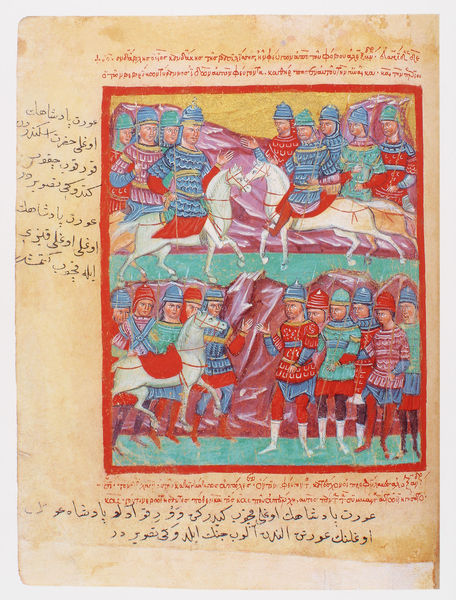
Titel: Der griechische Alexanderroman
Institution: Venedig, Hellenic Institute Codex Gr. 5
Schlagwörter: blau, wasser, grün, hut, türkis, weiss, rot, gesichter, geschichte, rahmen, bild, blatt, pferd, pferde, reiter, ritt, füße, schrift, man, krieg, soldaten, buch, orient, helm, stiefel, frieden, ritter, rüstung, buchseite, pergament, arabisch, mittelalter, handschrift, beschreibung, kreuzritter, arabische schrift, illumination, armur